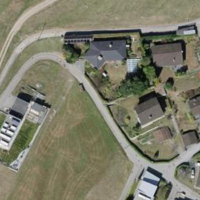
EUNIS habitat code: 55
Species observed at this site:
Salvia pratensis